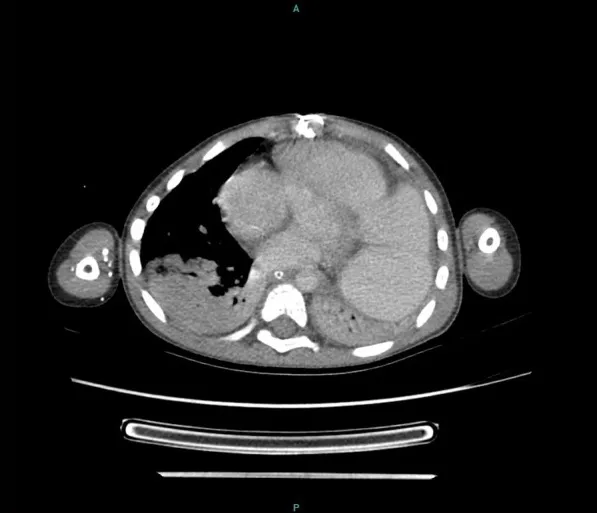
CT scan showing dilation of the RV-PA conduit (and also right and left lower lobes atelectasis).
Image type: radiology (ct)